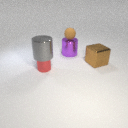
large purple metal cylinder behind large brown metal cube